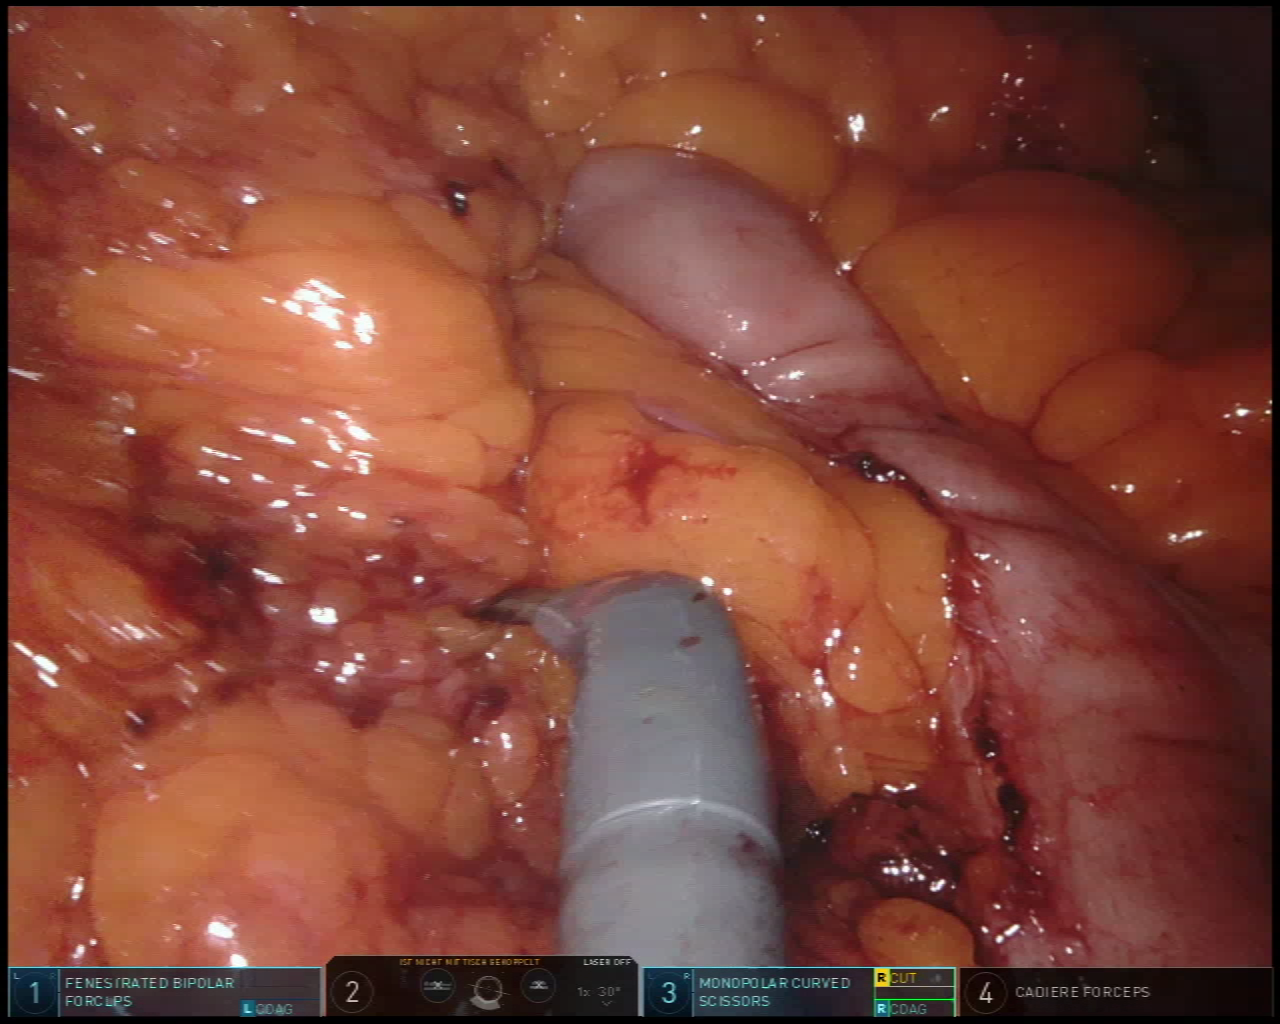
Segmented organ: colon
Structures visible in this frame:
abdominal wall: no
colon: yes
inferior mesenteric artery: no
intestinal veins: no
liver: no
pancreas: no
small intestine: no
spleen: no
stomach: no
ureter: no
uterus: no
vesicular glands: no